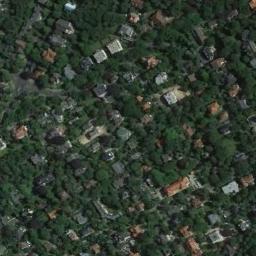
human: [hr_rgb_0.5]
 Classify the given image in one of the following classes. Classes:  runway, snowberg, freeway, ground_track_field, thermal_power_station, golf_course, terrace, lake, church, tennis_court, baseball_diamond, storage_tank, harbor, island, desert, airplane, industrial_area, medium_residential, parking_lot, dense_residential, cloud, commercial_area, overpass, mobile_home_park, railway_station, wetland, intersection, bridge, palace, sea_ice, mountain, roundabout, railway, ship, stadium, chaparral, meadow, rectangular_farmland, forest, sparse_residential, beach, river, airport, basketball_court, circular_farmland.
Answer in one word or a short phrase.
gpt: dense_residential